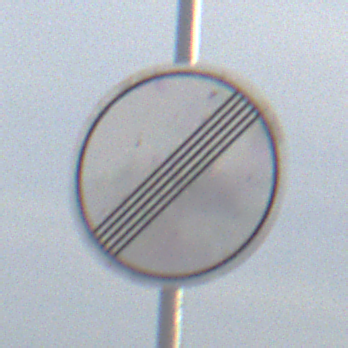
Verkehrszeichen: EndeSaemtlicherBegrenzungen
Umgebung: Outdoor, Suburban
Tageszeit: MorningAfternoon
Wetter: PartlyCloudy
Licht: Natural
Jahreszeit: NotSpecified
Kontrast: HighContrast